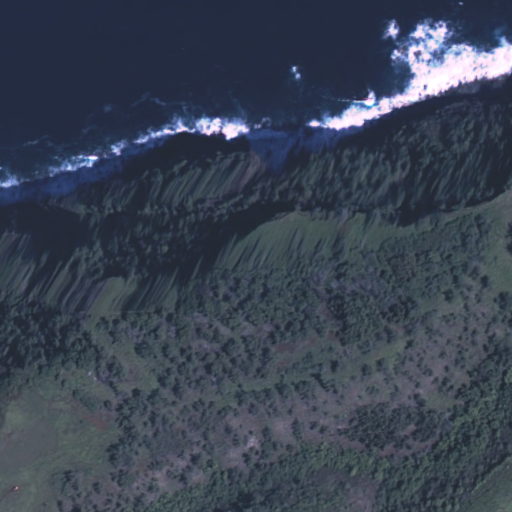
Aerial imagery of cliff(s) in Hawaii named Kapaliloa containing only unknown